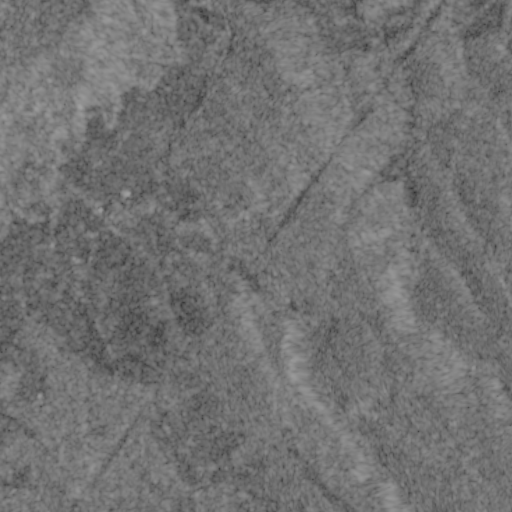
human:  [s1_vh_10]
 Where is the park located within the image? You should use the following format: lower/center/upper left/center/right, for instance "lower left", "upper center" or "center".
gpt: The park is located in the upper center of the image.
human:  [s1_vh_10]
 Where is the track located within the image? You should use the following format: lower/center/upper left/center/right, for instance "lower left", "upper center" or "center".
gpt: The track is located in the center left of the image.
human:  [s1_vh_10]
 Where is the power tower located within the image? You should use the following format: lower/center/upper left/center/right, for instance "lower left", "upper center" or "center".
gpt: There is no power tower in the image.

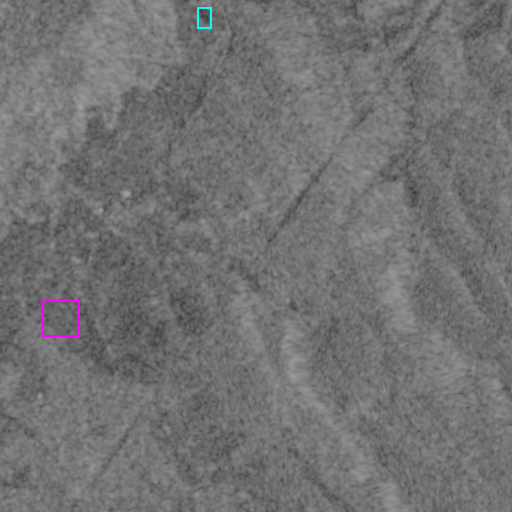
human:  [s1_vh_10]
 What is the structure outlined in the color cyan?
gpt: The structure outlined in cyan is a park.
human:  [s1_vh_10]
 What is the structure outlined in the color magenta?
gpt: The structure outlined in magenta is a track.
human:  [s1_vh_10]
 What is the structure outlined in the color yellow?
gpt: There is no yellow outline.